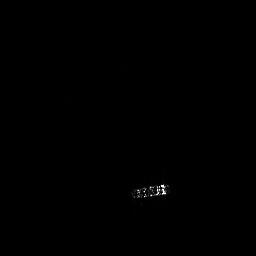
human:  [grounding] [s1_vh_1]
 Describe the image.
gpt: In the satellite image, there is  <ref>1 medium ship </ref> <box>[[50, 69, 66, 77, 0]]</box> located at bottom.